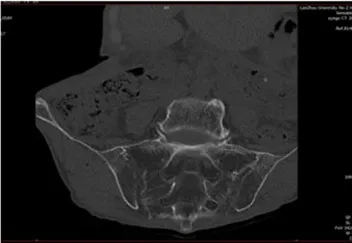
Pre-treatment magnetic resonance imaging (MRI). (D) CT of the sacroiliac joint shows bilateral sacroiliitis and calcification of the anterior and posterior longitudinal ligaments.
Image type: radiology (ct)